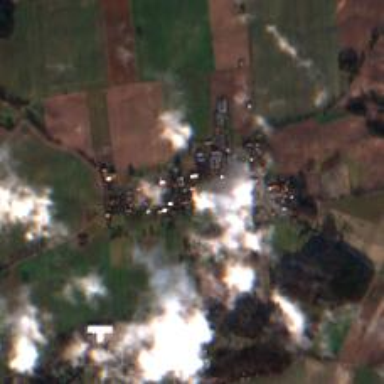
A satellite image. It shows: Village.